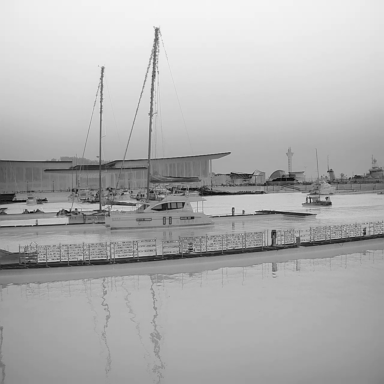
There are four objects shown in the infrared image, including three sailboats, and a canoe.